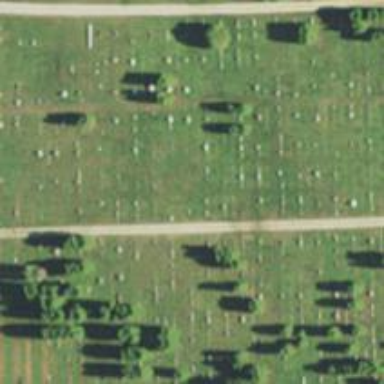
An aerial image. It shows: Cemetery.